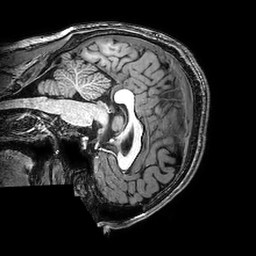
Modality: T1w
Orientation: sagittal
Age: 25
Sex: male
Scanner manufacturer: philips
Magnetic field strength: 3 T
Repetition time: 0.008313 s
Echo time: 0.00383 s